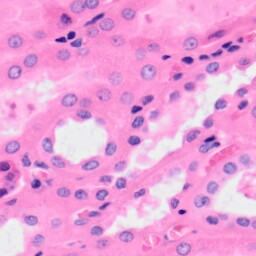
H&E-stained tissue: Kidney